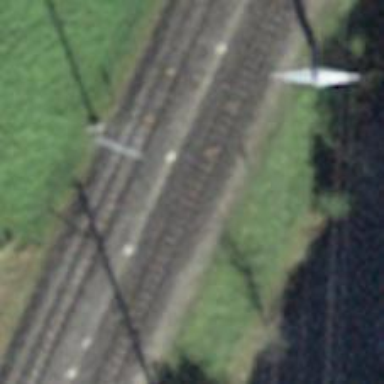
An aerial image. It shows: Public transport stop position.